Question: I'm trying to plot with 'ggplot2' the track of a bird around the antarctic. So far I got a map projected in polar coordinates, I also managed to plot the track points correctly and I almost link them correctly BUT... As the track crosses the international , 'ggplot2' is not able to correctly link the 2 points in either sides of the line.So I'm looking for a way to force ggplot to link the points in continuous manner.
Here's my dataset:
'''
Data =>
ID Date Time A1 Lat. Long.
10 12.9.2008 22:00 1 21.14092 70.98817
10 12.9.2008 22:20 1 21.13031 70.97592
10 12.9.2008 22:40 2 21.13522 70.97853
10 12.9.2008 23:00 1 21.13731 70.97817
10 12.9.2008 23:20 3 21.14197 70.97981
10 12.9.2008 23:40 1 21.14156 70.98158
10 12.9.2008 23:40 1 21.14156 70.98158
10 13.9.2008 00:00 2 21.14150 70.98478
10 13.9.2008 00:20 3 21.14117 70.98803
10 13.9.2008 00:40 1 21.14117 70.98803
10 13.9.2008 01:00 2 21.14117 70.98803
....
'''
ID is the bird's ID.
Here's my original graph without using the time dimension and line
'''
south_map <- map_data("world") %>% group_by(group)
set.seed(123)
track_df2 <- new_df2
long_diff <- diff(new_df2$Long)
long_diff[long_diff < -180] <- long_diff[long_diff < -180] + 360
long_diff[long_diff > 180] <- long_diff[long_diff > 180] - 360
track_df2$Longitude <- cumsum(c(new_df2$Long[1], long_diff))
ggplot(track_df2, aes(x = track_df2$Long, y = track_df2$Lat)) +
geom_polygon(aes(group = a3_id), data = south_map, colour = "grey", fill = "gainsboro") +
geom_point(aes(colour = factor(a3_id)), size = 2)
'''
A1 defines what the bird is currently doing.

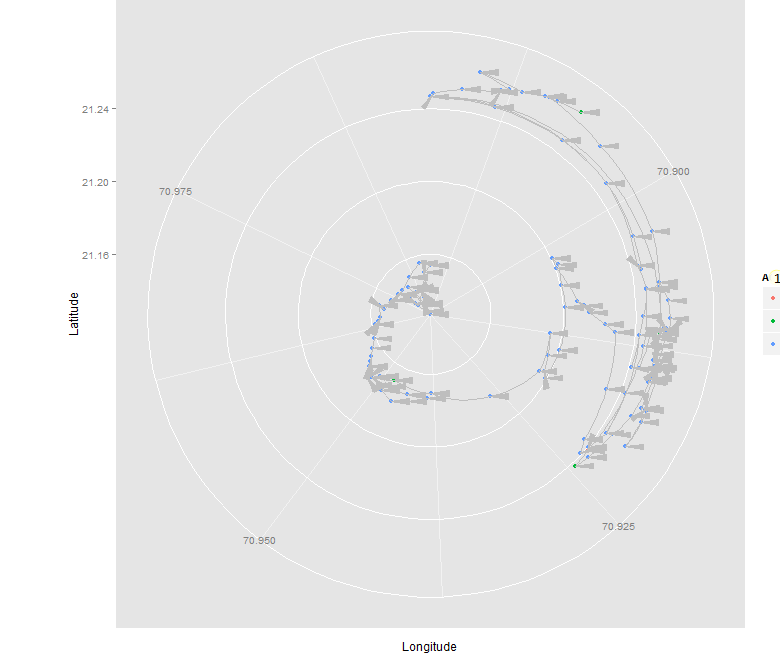
Answer: You don't seem to actually use the time in your plot, but the issue is the longitudes wrapping around -180/180. This can be solved using 'coord_map' rather than 'coord_polar' and ensuring that the longitudes don't wrap around.
Load packages and generate sample data
'''
library("ggplot2")
library("dplyr")
south_map <- map_data("world") %>% group_by(group) %>% filter(min(lat) <= -20)
set.seed(123)
track <- data.frame(long = cumsum(c(210,
unlist(lapply(c(1, -1), function(x) {
rnorm(50, x * 4, 4)
})))) %% 360 - 180,
lat = cumsum(c(-50, rnorm(100, 0.4, 2))),
A1 = sample(1:3, 101, replace = TRUE))
'''
Ensure that coordinates don't wrap around:
'''
track_new <- track
long_diff <- diff(track$long)
long_diff[long_diff < -180] <- long_diff[long_diff < -180] + 360
long_diff[long_diff > 180] <- long_diff[long_diff > 180] - 360
track_new$long <- cumsum(c(track$long[1], long_diff))
'''
Plot using aziequidistant projection. Note that this assumes the North Pole in the centre, so the latitudes are flipped and then corrected with the scale.
'''
ggplot(track_new, aes(x = long, y = -lat)) +
geom_polygon(aes(group = group), data = south_map, colour = "grey", fill = "gainsboro") +
coord_map("azequidistant") +
geom_point(aes(colour = factor(A1)), size = 2) +
geom_path(colour = "grey", size = 1) +
scale_x_continuous(breaks = NULL) +
scale_y_continuous("latitude", breaks = 25 * 0:3, labels = -25 * 0:3)
'''
Final plot:

Just for interest, I thought it would be fun to produce an animation of this image. Here's the code to do it:
'''
track_new$alpha <- 1
# Setup longitude labels
long_labels <- data.frame(long = 45 * -3:4, lat = -22.5)
long_labels$label <- long_labels$long
long_labels$label[8] <- "\U00B1 180"
long_labels$angle <- long_labels$long + 67.5 + 180 * (long_labels$long >= 45)
# Set up the basic plot
p <- ggplot(track_new, aes(x = long, y = -lat)) +
geom_polygon(aes(group = group), data = south_map, colour = "grey", fill = "gainsboro") +
coord_map("azequidistant", ylim = c(20, 90)) +
geom_point(aes(colour = A1, alpha = alpha), size = 2) +
geom_path(aes(alpha = alpha), colour = "grey", size = 1) +
scale_x_continuous(breaks = NULL) +
scale_y_continuous("latitude", breaks = 22.5 * 0:3, labels = -22.5 * 0:3) +
scale_alpha_identity(guide = "none") +
geom_text(aes(label = label, angle = angle),
data = long_labels, colour = "dark blue", alpha = 0.5, size = 4)
# Produce the animation
p$data$alpha <- 0
for(i in 1:(nrow(track_new) + 10)) {
p$data$alpha <- pmax(p$data$alpha - 0.1, 0)
if (i <= nrow(track_new)) {
p$data$alpha[i] <- 1
}
png(file.path("BirdPlots", sprintf("BirdPlot%03d.png", i)), width = 1024, height = 1024, res = 100)
print(p)
dev.off()
if (!(i %% 5)) cat(i, "\n")
}
# This needs ImageMagick in the system path. For non-Windows systems, you
# might be better using system rather than shell
shell(paste("convert", file.path("BirdPlots", "BirdPlot*.png"),
file.path("BirdPlots", "BirdPlotAnimation.gif")))
'''
And here's the result:

Corrected version of ayush's code
'''
track_df2 <- new_df2
long_diff <- diff(new_df2$Longitude)
long_diff[long_diff < -180] <- long_diff[long_diff < -180] + 360
long_diff[long_diff > 180] <- long_diff[long_diff > 180] - 360
track_df2$Longitude <- cumsum(c(new_df2$Longitude[1], long_diff))
track_df2$a3_id <- factor(track_df2$a3_id)
ggplot(track_df2, aes(x = Longitude, y = -Latitude)) +
coord_map("azequidistant", ylim = c(20, 90)) +
geom_point(aes(colour = a3_id, alpha = alpha), size = 2) +
geom_path(aes(alpha = alpha), colour = "grey", size = 1) +
scale_x_continuous(breaks = NULL) +
scale_y_continuous(breaks = 22.5 * 0:3, labels = -22.5 * 0:3) +
scale_alpha_identity(guide = "none")
'''